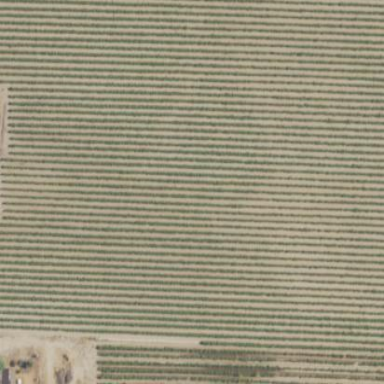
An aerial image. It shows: Beautiful vineyard in the countryside.